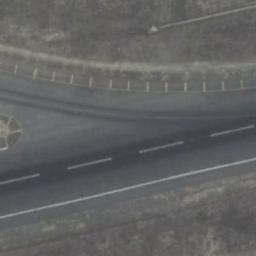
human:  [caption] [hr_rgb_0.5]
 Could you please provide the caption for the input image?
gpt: There is brown bare ground next to the runway, With short white lines on the runway .

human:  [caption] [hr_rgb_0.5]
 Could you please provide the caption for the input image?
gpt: The runway goes through the open area and another road connects to the runway .

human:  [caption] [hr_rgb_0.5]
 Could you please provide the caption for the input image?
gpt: The runway is on the bare land .

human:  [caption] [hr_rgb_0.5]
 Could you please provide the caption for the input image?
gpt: The grass is on either side of the runway .

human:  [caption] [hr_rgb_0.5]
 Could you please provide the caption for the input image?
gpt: There are some bare land beside the runway .